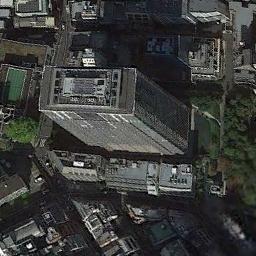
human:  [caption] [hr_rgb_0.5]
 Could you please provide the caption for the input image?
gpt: There are two tall buildings in the upper left and right corner .

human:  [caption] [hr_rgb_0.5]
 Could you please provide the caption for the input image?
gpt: In a business district there are many tall buildings of different shapes and several roads with many cars and many trees .

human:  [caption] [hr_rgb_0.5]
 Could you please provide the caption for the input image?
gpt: The commercial area is consist of many tall buildings next to the trees .

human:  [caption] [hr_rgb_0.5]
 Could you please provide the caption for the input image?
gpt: A commercial area has a high-rise building and some other buildings and some roads go through the commercial area .

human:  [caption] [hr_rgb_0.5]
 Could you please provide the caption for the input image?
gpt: A building surrounded by some green trees on a commercial area .